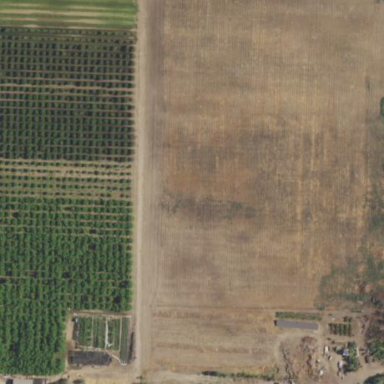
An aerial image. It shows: Orange orchard with beautiful orange trees.